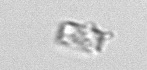
Label: Bacillariophyceae_morphotype1